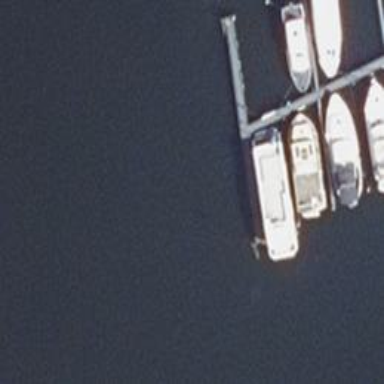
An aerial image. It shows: Man-made pier.